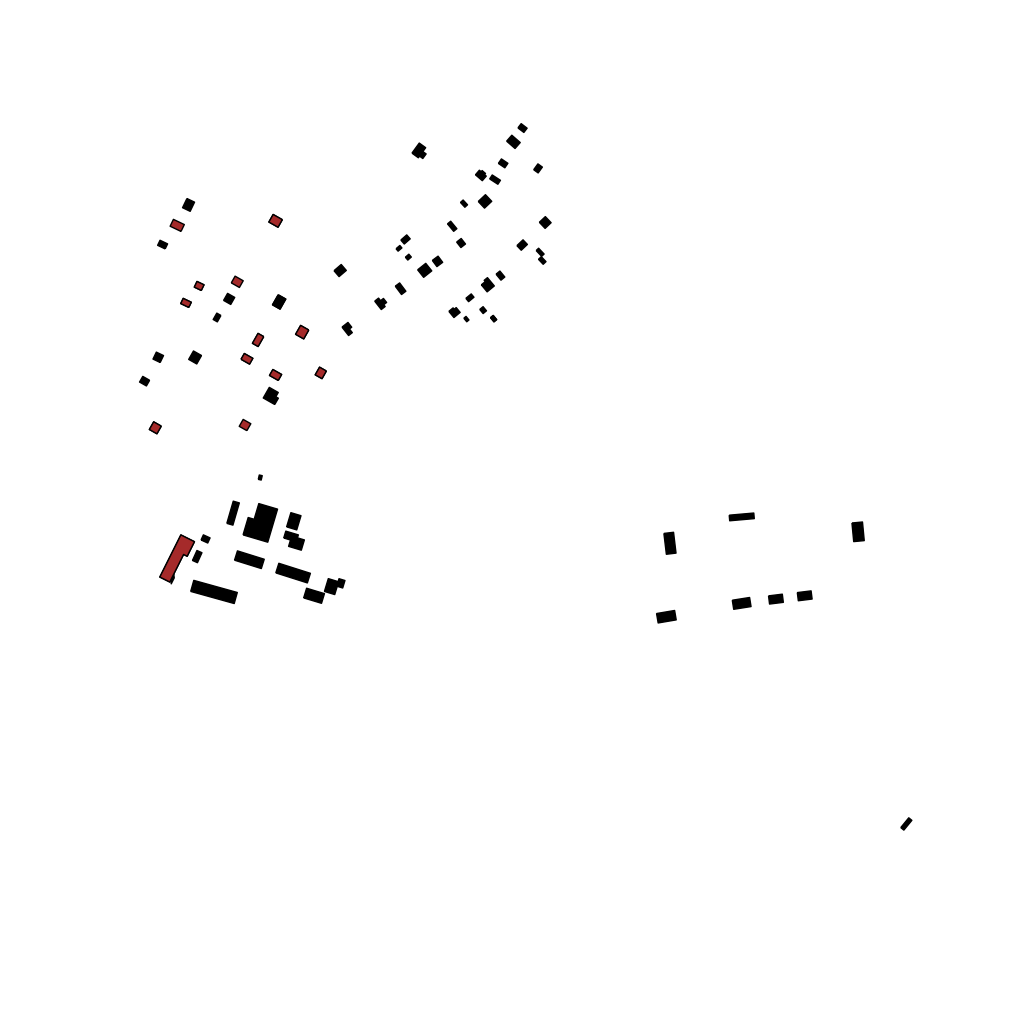
Tags: overhead vector_map, agriculture, industrial, recreation, residential, special, modern, soviet, individual_rise, density_1, Building, Facility, 1.0 km²